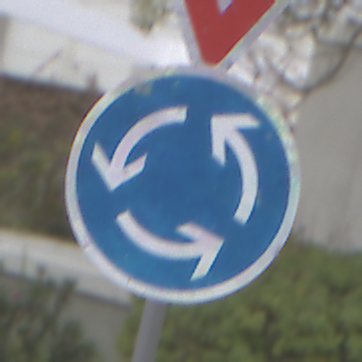
Verkehrszeichen: Kreisverkehr
Zusatzzeichen oben: VorfahrtGewaehren
Umgebung: Outdoor, Urban
Tageszeit: Midday
Wetter: Overcast
Licht: Natural
Jahreszeit: NotSpecified
Kontrast: LowContrast